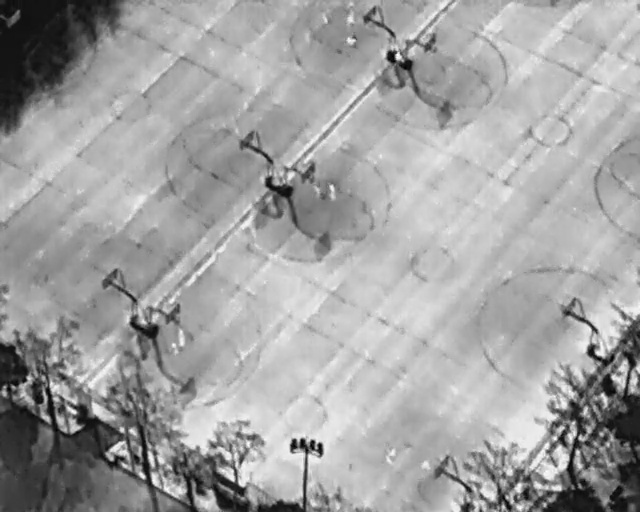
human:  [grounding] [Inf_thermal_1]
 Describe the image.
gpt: In the satellite image, there is  <ref>1 medium person </ref> <box>[[52, 2, 56, 3, 2]]</box> located at top,  <ref>1 medium person </ref> <box>[[50, 36, 53, 37, 2]]</box> located at center,  <ref>1 medium person </ref> <box>[[26, 64, 30, 66, 2]]</box> located at left,  <ref>1 small person </ref> <box>[[25, 67, 28, 68, 2]]</box> located at left,  <ref>2 small person </ref> <box>[[49, 2, 51, 4, 2], [53, 6, 55, 8, 2]]</box> located at top,  <ref>1 medium person </ref> <box>[[59, 87, 62, 89, 2]]</box> located at bottom.